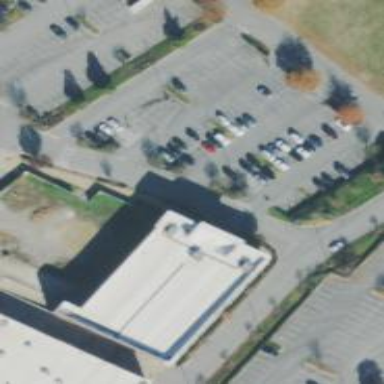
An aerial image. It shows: Commercial building.